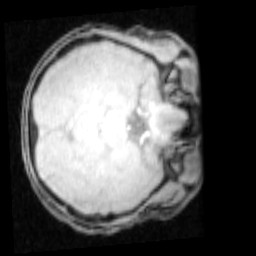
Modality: PDw
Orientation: axial
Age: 25
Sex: male
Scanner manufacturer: siemens
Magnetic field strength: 3 T
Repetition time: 0.25 s
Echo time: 0.00103 s